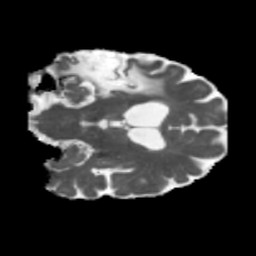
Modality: MD
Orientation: coronal
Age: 71
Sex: male
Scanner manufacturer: siemens
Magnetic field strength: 3 T
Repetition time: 5.47 s
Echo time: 0.0854 s